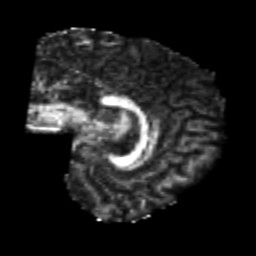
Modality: FA
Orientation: sagittal
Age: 24
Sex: male
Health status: healthy
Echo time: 0.074 s